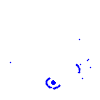
Particle: proton